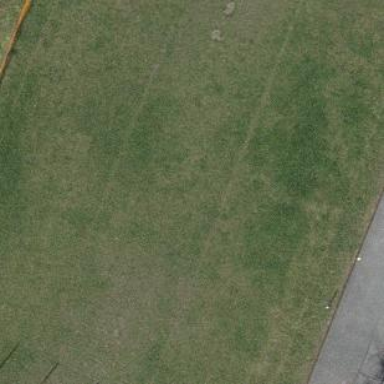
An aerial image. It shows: Soccer pitch for leisure land activities.